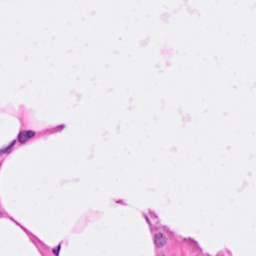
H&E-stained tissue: Breast